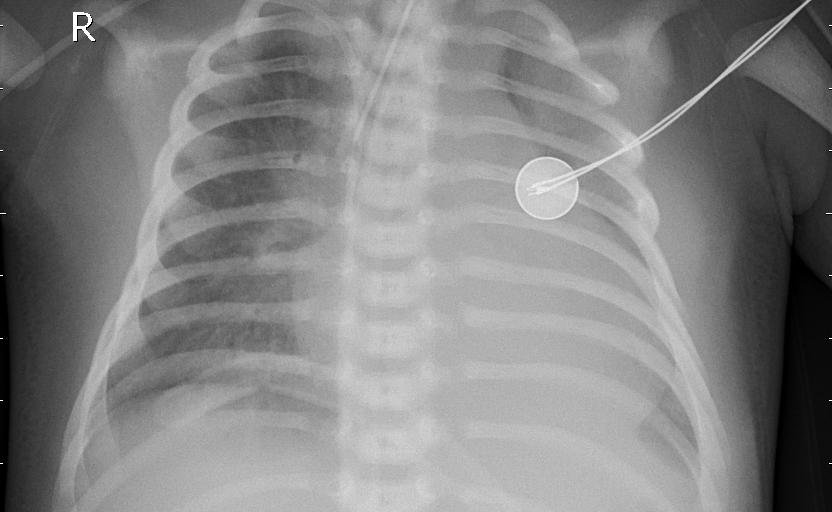
Diagnosis: PNEUMONIA